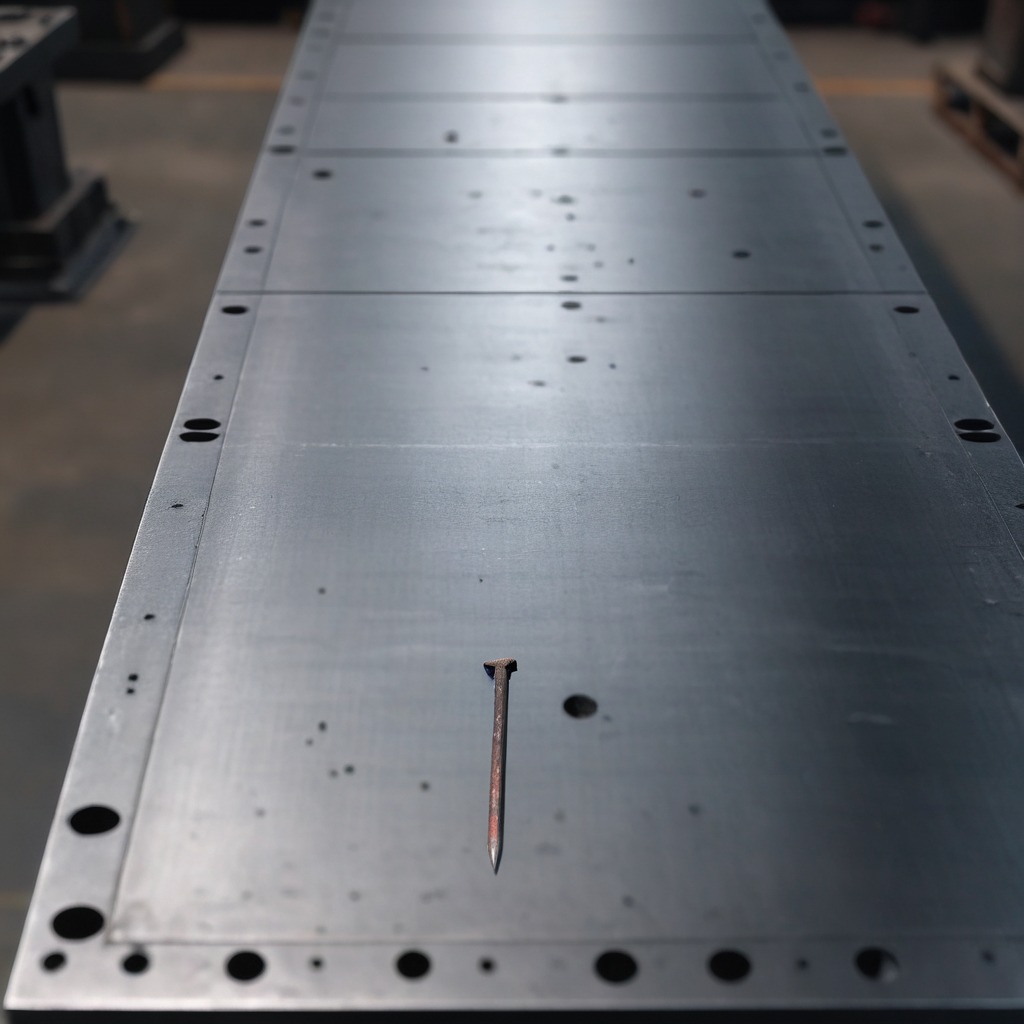
An iron nail is lying on a cold steel table in a mining workshop.